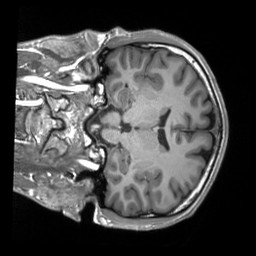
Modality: T1w
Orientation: coronal
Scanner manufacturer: siemens
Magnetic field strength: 3 T
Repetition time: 2.3 s
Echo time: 0.00207 s